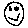
Label: smiley face